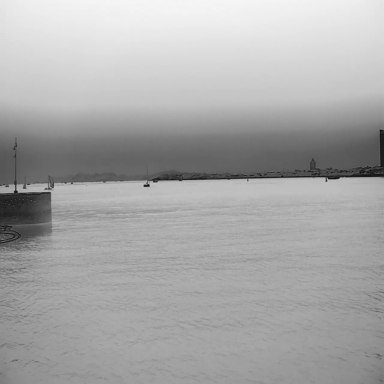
There is a container_ship in the infrared image.